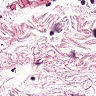
Metastatic tissue present: no